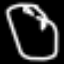
Label: clock